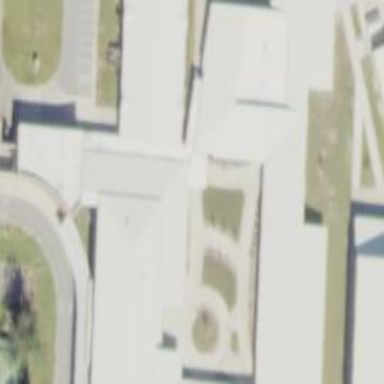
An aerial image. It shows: Courtyard that is man-made.